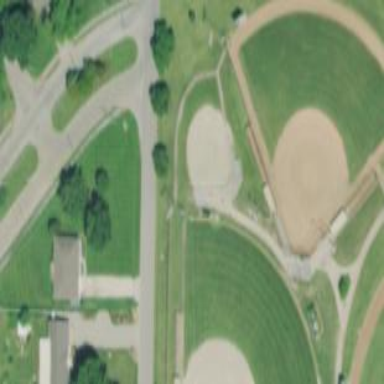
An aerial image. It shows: Baseball pitch for leisure and sports activities.